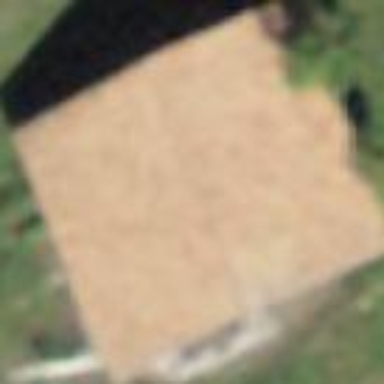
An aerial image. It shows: Barn.